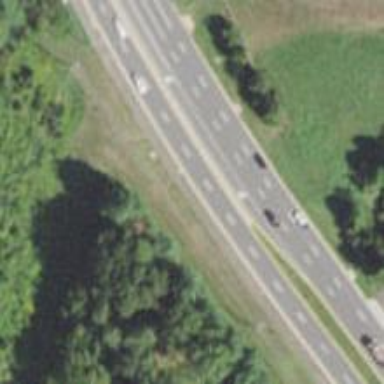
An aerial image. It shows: Asphalt cycleway.